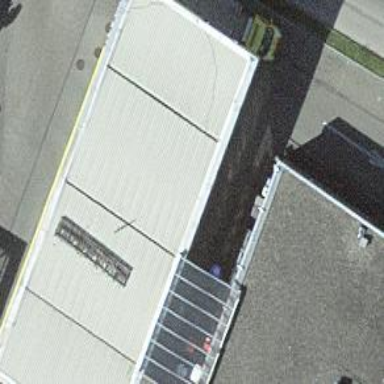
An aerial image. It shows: View of roof of building.